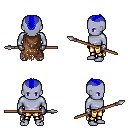
a pixel art fantasy rpg character, male body template, dark elf, purple skin, brown tattered cape, gold greaves, blue short mohawk hairstyle, metal gloves, spear, four views (front, back, left, right), 2x2 character sprite sheet, small pixel art, hard edges, no anti-aliasing